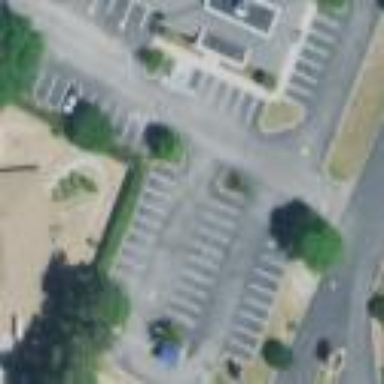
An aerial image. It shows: Parking area with asphalt surface.